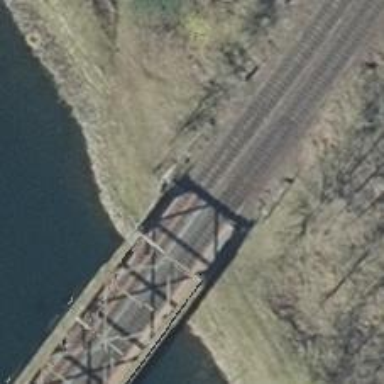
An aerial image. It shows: Railway bridge leading to rail yard.